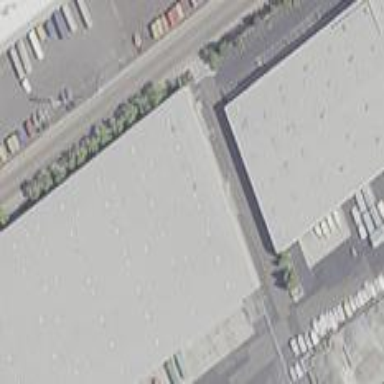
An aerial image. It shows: Warehouse.